Question: I have a medium sized data set, with 171 columns, that I am trying to loop through. However when I run this code it runs through the first 129 columns.
'''
Set Rng = Range("A1", Cells(1, Columns.Count).End(xlToLeft))
FirstCol = Range("A1").End(xlToRight)
Range(Range("A1"), Range("C1").End(xlDown)).Cut Sheets("ConData").Range("A1")
For Each cell In Rng
Range(Range("A1").End(xlToRight), Range("A1").End(xlToRight).End(xlDown)).Select
NumRow = Selection.Rows.Count
Selection.Resize(NumRow, 3).Cut Sheets("ConData").Range("A1").End(xlDown).Offset(1, 0)
Next
'''
Here is an example of the data set I am working with:

I am still learning, so if somebody could point me in the right direction it would be appreciated.
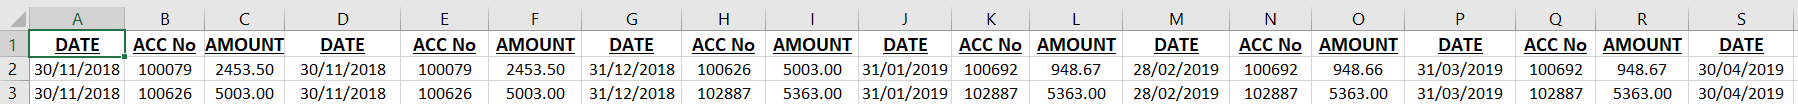
Answer: Here's one approach:
'''
Sub Reorg()
Const NUM_COLS As Long = 3
Dim rngHdr As Range, rngCopy As Range, rngDest As Range, ws As Worksheet
Set ws = ActiveSheet
Set rngHdr = ws.Range("A1").Resize(1, NUM_COLS) 'first set of headers
Set rngDest = ws.Parent.Worksheets("ConData").Range("A1") 'first paste location
Do While Application.CountA(rngHdr) > 0 'while have headers
Set rngCopy = ws.Range(rngHdr(1).Offset(1), _
ws.Cells(Rows.Count, rngHdr(1).Column).End(xlUp)).Resize(, NUM_COLS)
rngCopy.Copy rngDest 'or .Cut
Set rngHdr = rngHdr.Offset(, NUM_COLS) 'offset to the right
Set rngDest = rngDest.Offset(rngCopy.Rows.Count) 'offset down
Loop
End Sub
'''